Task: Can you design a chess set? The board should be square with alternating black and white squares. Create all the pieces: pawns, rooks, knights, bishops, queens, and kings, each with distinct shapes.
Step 4800:
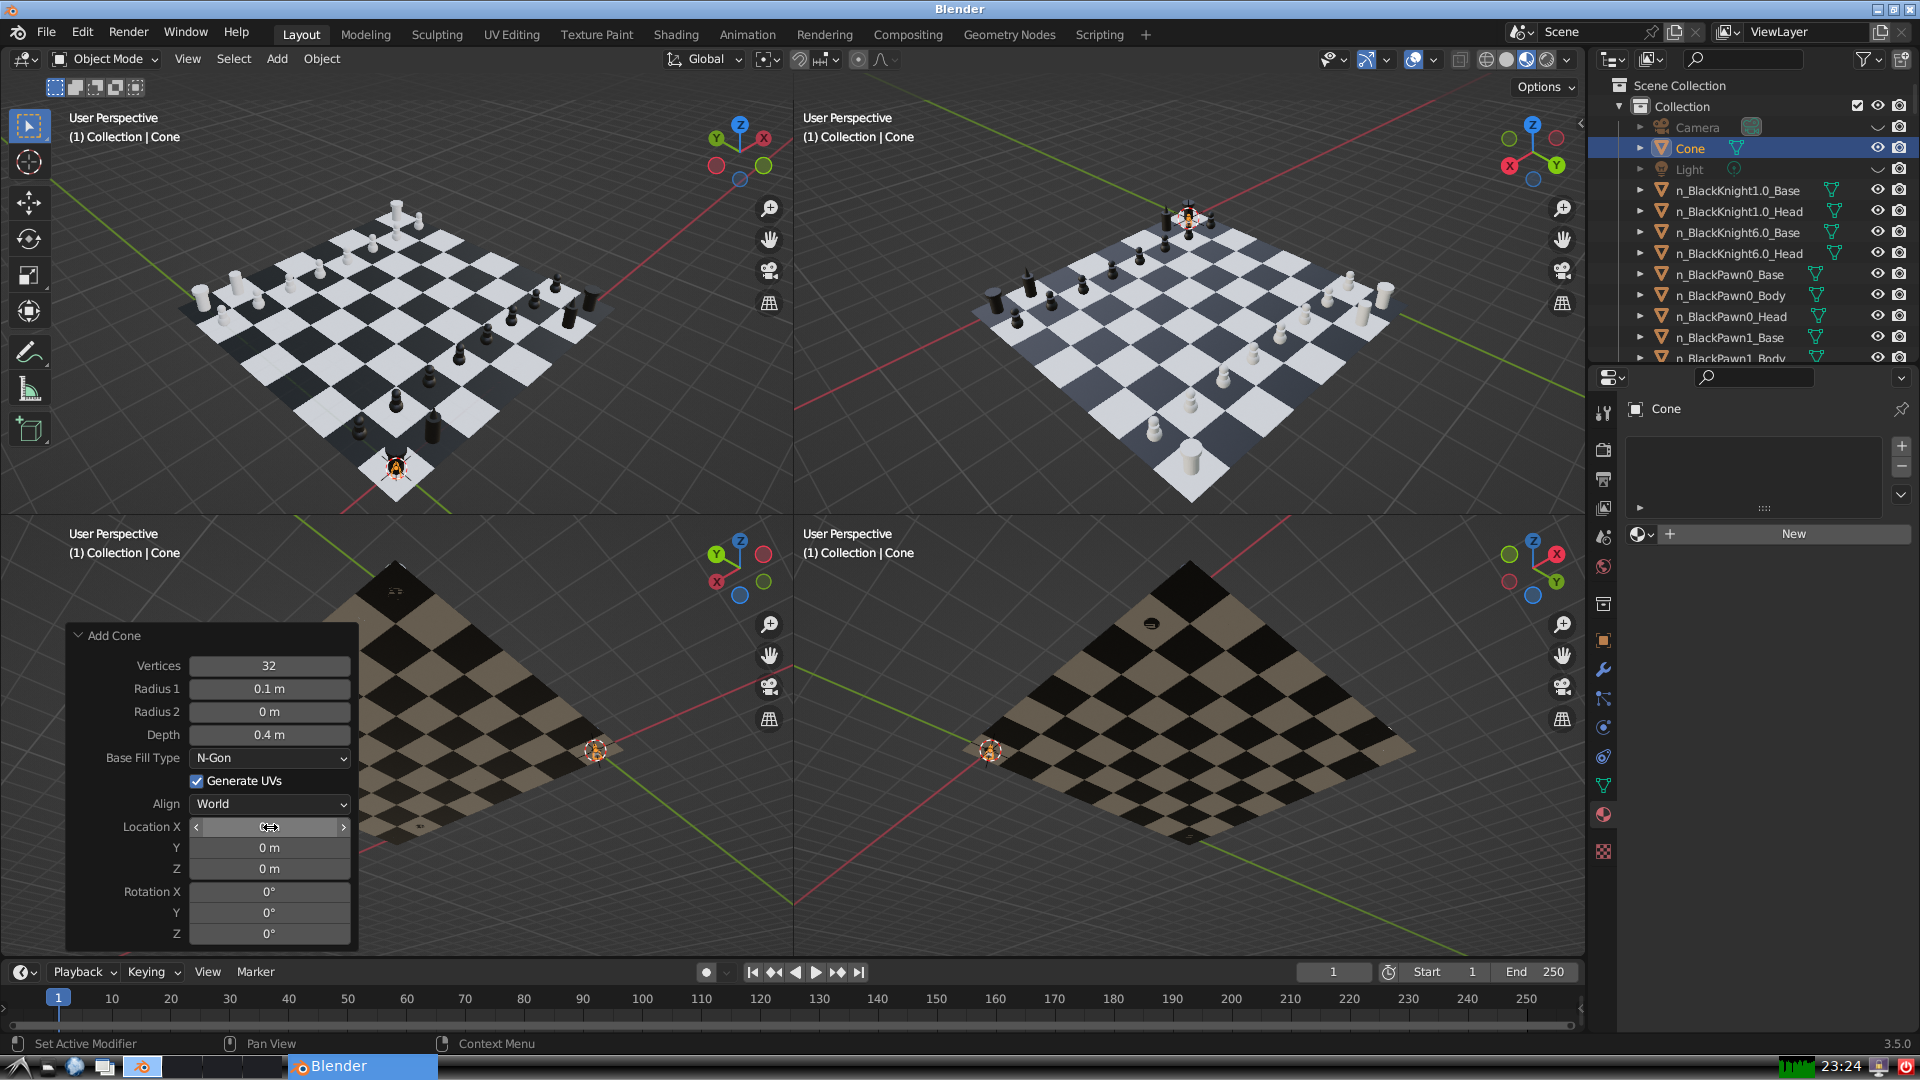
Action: click: no